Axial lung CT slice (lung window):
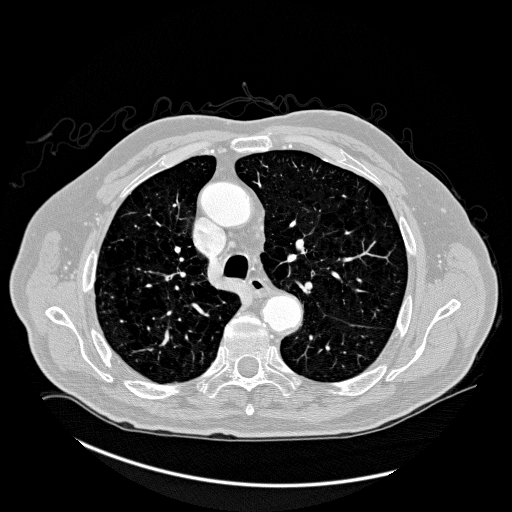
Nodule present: no